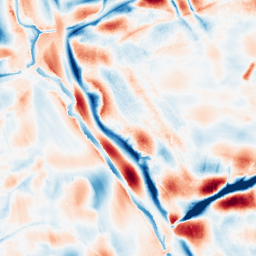
Category: wavelet
Decomposition family: wavelet_biorthogonal
Decomposition parameters: wavelet: bior3.5
level: 5
Upsampling method: quartic
Upsampling parameters: scale: 8
Upsampling scale: 8